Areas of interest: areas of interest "Sport and cultural"
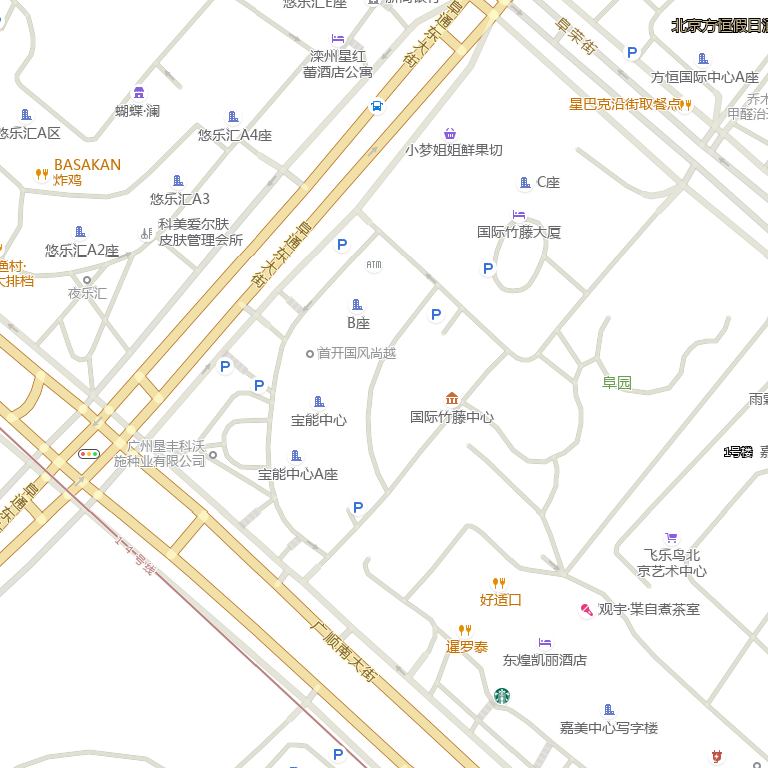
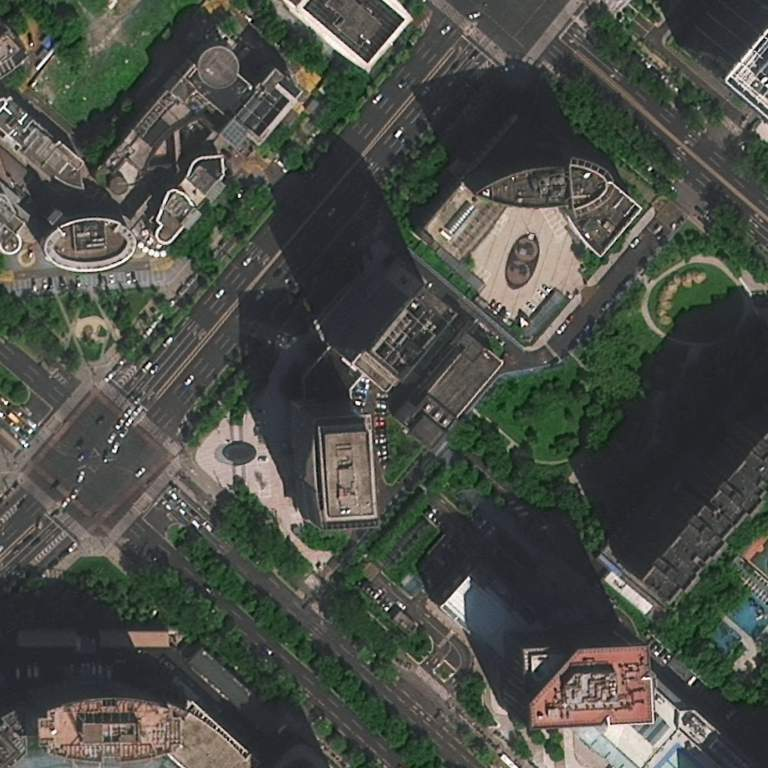